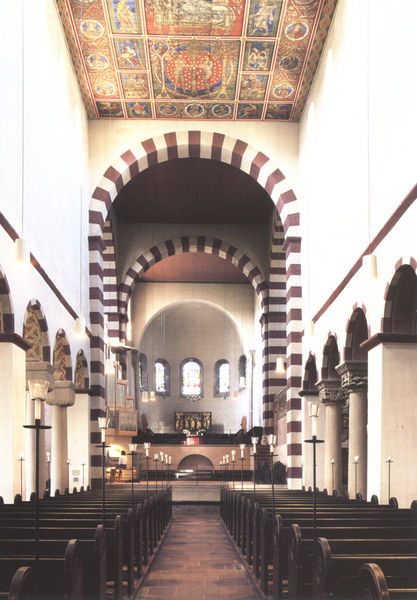
Titel: St. Michael zu Hildesheim
Standort: Hildesheim, St. Michael (EU - D - Nds)
Schlagwörter: blau, weiß, braun, fenster, holz, licht, säule, rot, wand, haupt, kirche, boden, gold, decke, innen, schiff, bogen, mauer, bank, gestühl, gang, stütze, altar, bänke, kathedrale, kapitell, kerzenleuchter, mittel, mittelschiff, apsis, chor, deckengemälde, deckenmalerei, romanisch, aula, stützenwechsel, chorraum, hildesheim